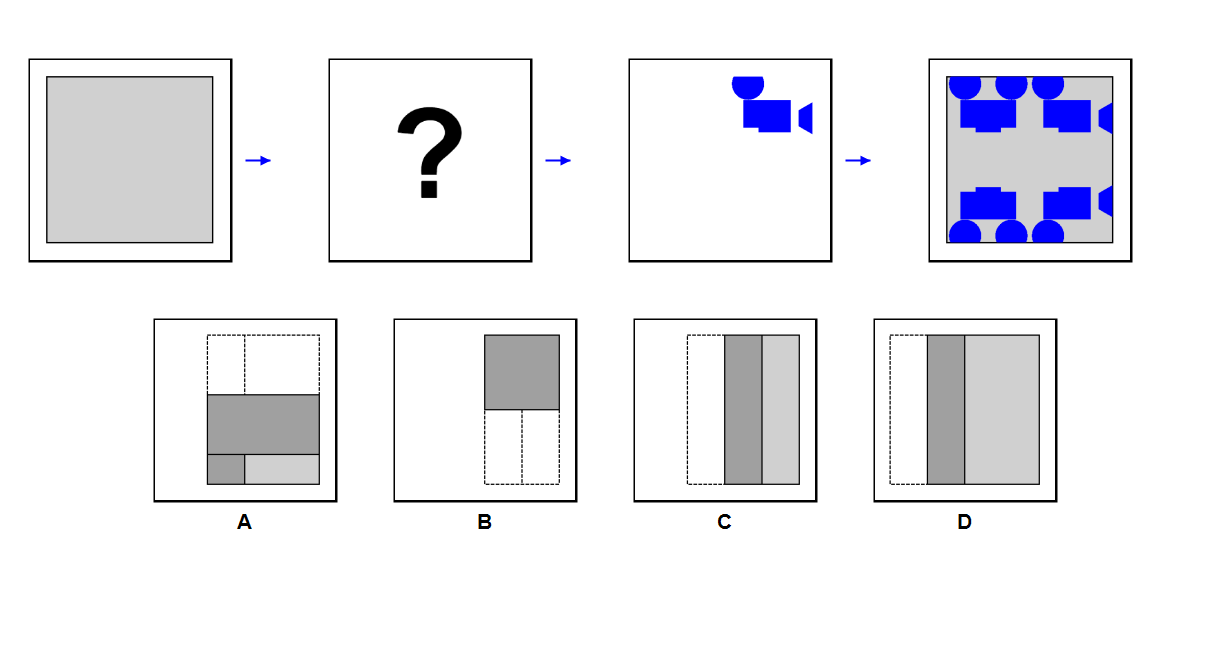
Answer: A